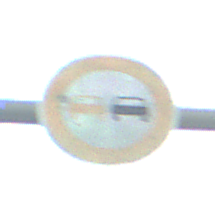
Verkehrszeichen: Ueberholverbot
Umgebung: Outdoor, Suburban
Tageszeit: SunriseSunset
Wetter: PartlyCloudy
Licht: Natural
Jahreszeit: NotSpecified
Kontrast: MediumContrast